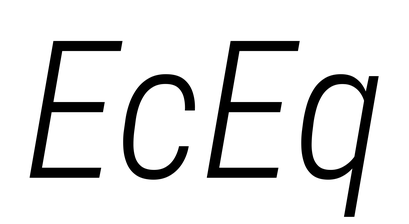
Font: Roboto-Italic_Condensed_Light_Italic